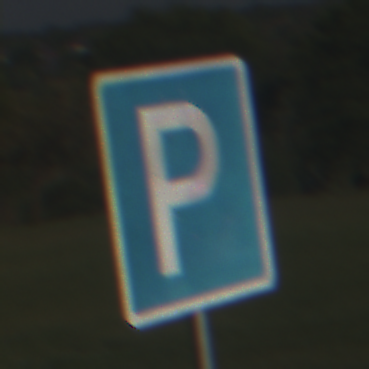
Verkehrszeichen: Parken
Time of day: MorningAfternoon
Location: Outdoor (Nature)
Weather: PartlyCloudy
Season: NotSpecified
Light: Natural